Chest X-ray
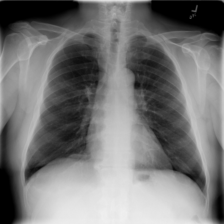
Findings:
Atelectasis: negative
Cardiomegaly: negative
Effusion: negative
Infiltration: negative
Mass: negative
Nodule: negative
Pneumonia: negative
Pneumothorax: negative
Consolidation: negative
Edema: negative
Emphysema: negative
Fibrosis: negative
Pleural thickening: negative
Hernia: negative